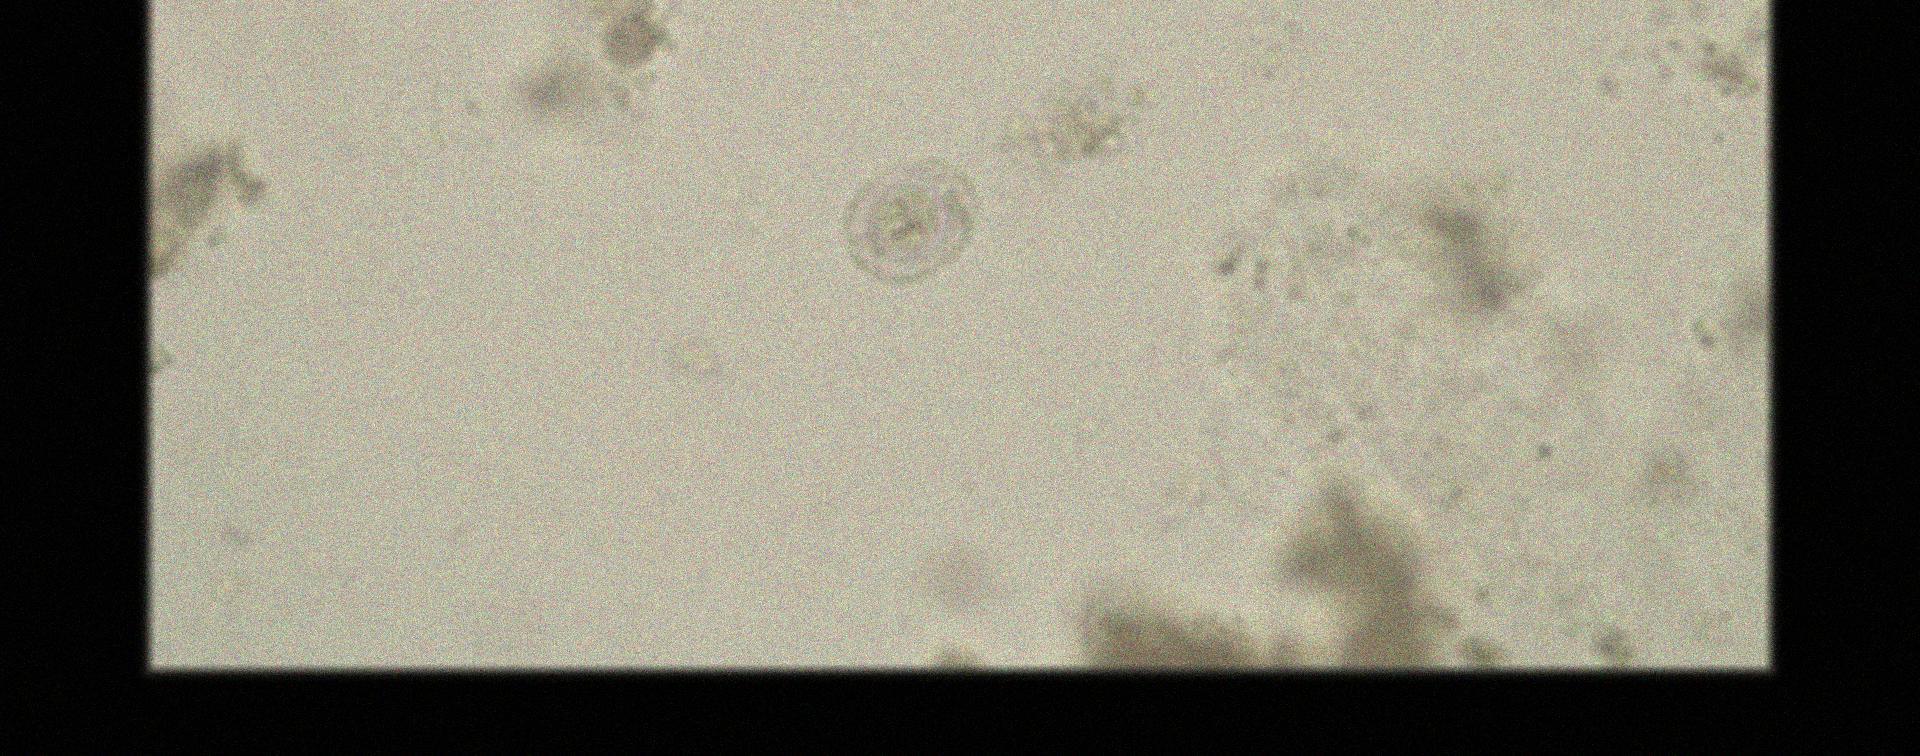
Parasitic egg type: Hymenolepis nana